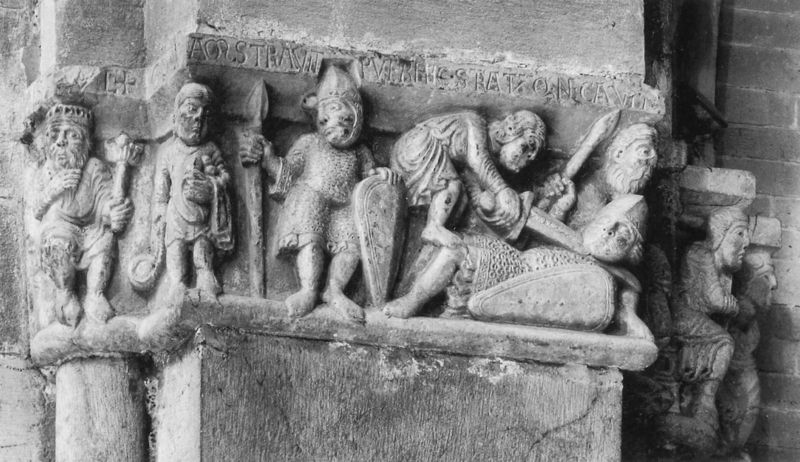
Titel: Pilasterkapitelle, S. Maria Assunta
Standort: Piacenza, Dom S. Maria Assunta (EU - I - Lombardei)
Schlagwörter: kampf, mann, menschen, männer, pfeiler, säule, alt, wand, architektur, messer, mord, stein, tod, gotik, krone, früchte, skulptur, relief, schrift, liegen, pilaster, figuren, krieg, könig, lanze, soldaten, detail, inschrift, plastik, foto, fotografie, schild, schwarzweiß, schwert, text, soldat, helm, ritter, rüstung, neu, kapitell, fries, portal, sims, skulpturen, götter, speer, zepter, schwerz, kiche, lkirche, männen